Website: bh-photo
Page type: customer-info-address
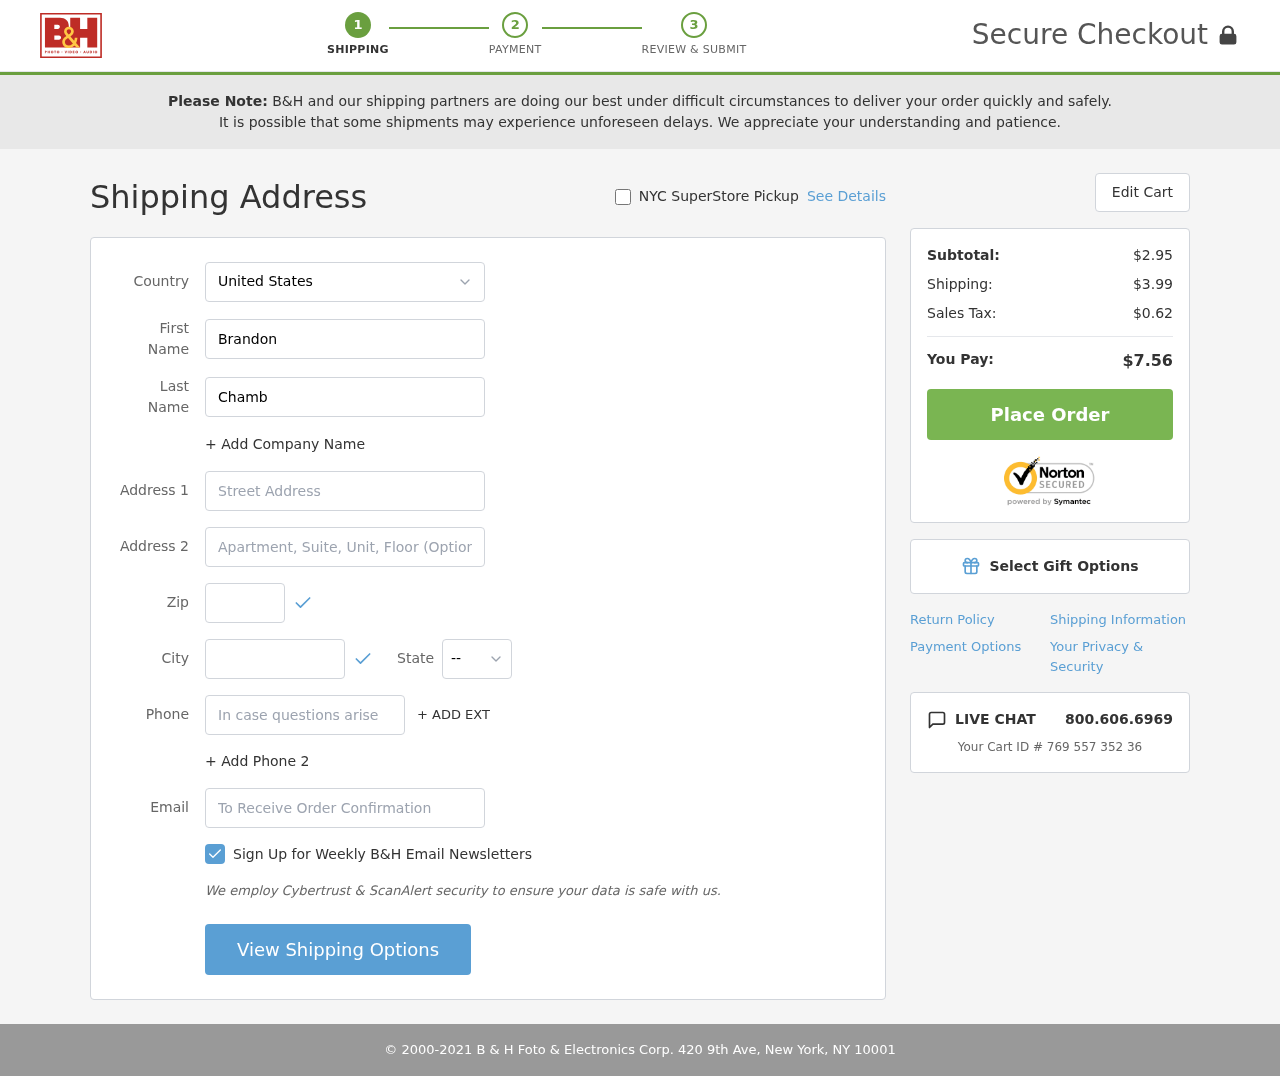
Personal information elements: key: PII_CITY
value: New Grace
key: PII_COUNTRY
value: United States
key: PII_EMAIL
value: bchambers@hotmail.com
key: PII_FIRSTNAME
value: Brandon
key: PII_LASTNAME
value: Chambers
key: PII_PHONE
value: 4607991084
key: PII_POSTCODE
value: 21877
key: PII_STATE_ABBR
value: ND
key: PII_STREET
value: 098 Jenkins Row Apt. 683
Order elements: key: ORDER_SUBTOTAL
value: $2.95
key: ORDER_SHIPPING_COST
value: $3.99
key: ORDER_TAX
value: $0.62
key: ORDER_TOTAL
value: $7.56
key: ORDER_ID
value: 769 557 352 36